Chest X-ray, AP view. Patient: 23 years old, sex F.
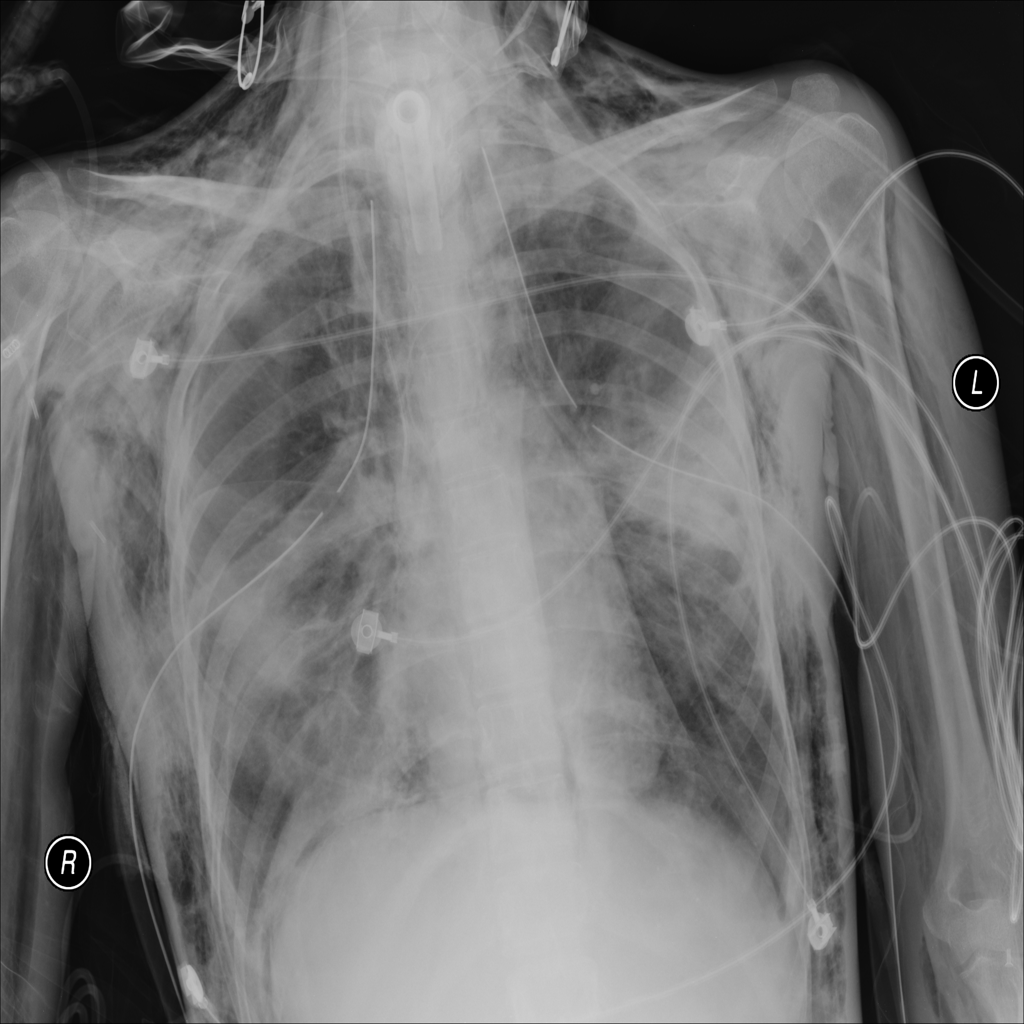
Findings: Emphysema, Infiltration